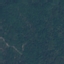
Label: Forest